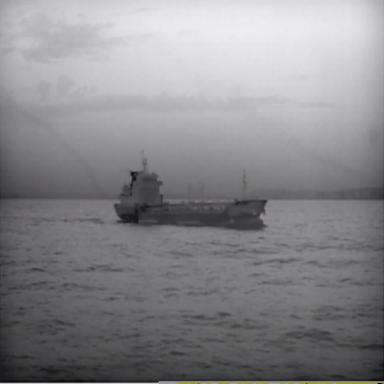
There is a liner in the infrared image.